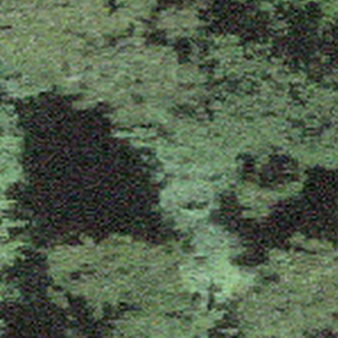
Label: other